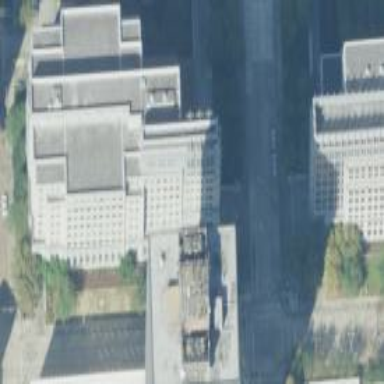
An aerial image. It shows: Government office building.